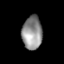
Tissue: lung
Cell type: Epithelial cells
Senescence score: 0.1957
Nuclear area (px): 654
Mean DAPI intensity: 144.399